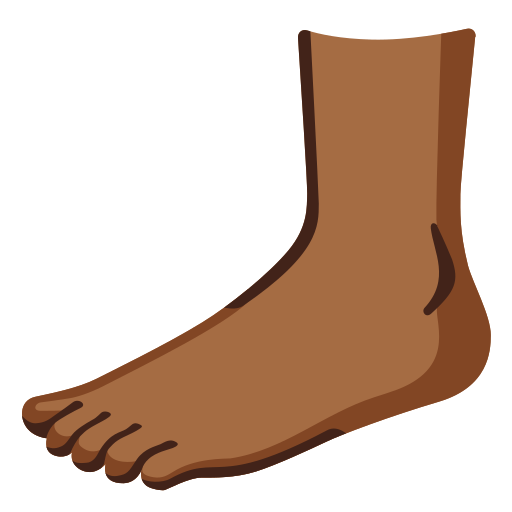
Emoji: 🦶🏾